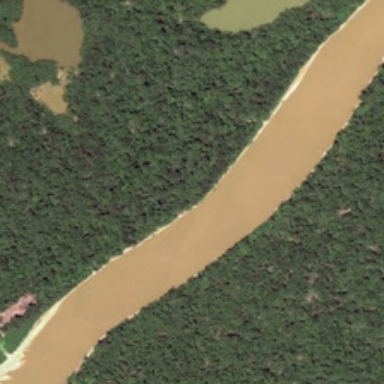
The stretch of river is across the forest with some ponds .